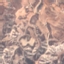
Land use / land cover class: HerbaceousVegetation